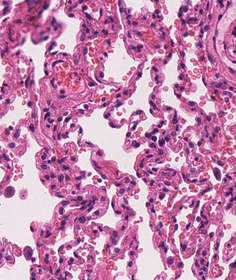
Tumor epithelial tissue: no
Tumor-associated stroma tissue: no
Normal tissue: yes